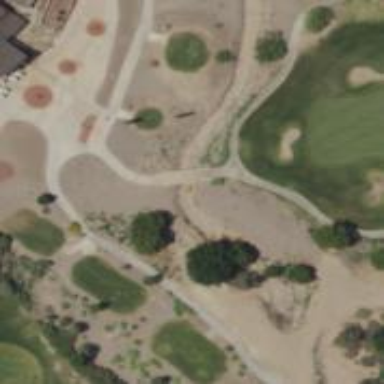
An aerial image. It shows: Path for golf carts.